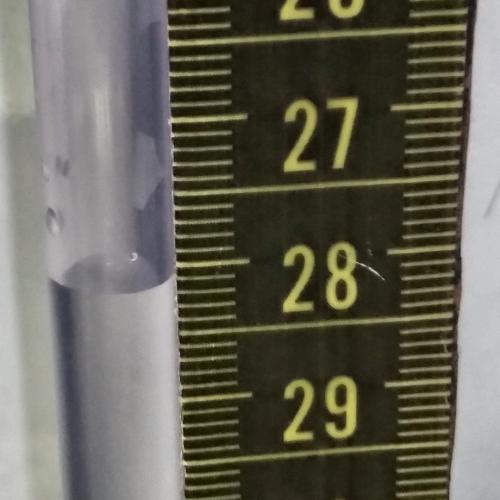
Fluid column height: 28.1 cm